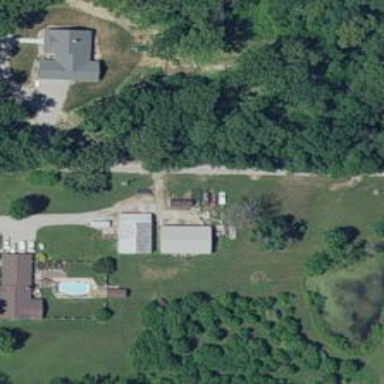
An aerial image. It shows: Driveway.